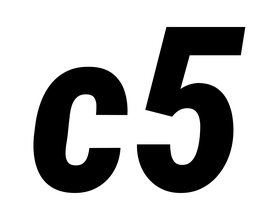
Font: Roboto-Italic_Condensed_ExtraBold_Italic